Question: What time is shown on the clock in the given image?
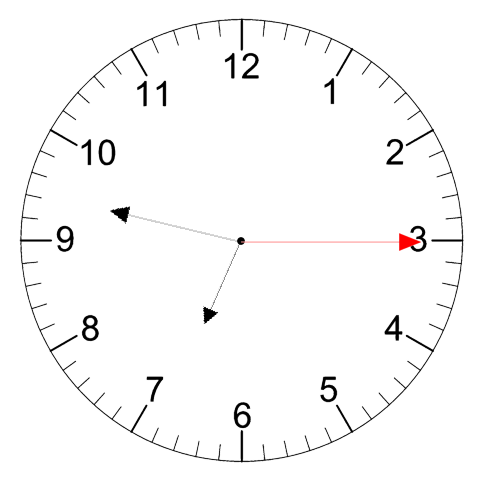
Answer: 06:47:15